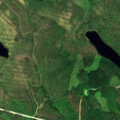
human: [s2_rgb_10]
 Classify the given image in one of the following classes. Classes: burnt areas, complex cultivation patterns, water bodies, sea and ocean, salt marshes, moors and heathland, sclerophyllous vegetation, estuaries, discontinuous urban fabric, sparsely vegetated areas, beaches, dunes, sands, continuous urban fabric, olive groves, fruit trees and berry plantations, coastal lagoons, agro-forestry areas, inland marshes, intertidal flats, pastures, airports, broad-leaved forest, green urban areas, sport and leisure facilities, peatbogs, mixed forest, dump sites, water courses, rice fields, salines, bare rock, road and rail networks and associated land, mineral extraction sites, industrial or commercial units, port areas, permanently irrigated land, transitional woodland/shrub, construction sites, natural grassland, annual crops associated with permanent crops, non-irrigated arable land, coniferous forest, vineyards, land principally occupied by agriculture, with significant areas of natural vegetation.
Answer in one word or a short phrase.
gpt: coniferous forest, mixed forest, transitional woodland/shrub, water bodies